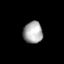
Tissue: lung
Cell type: Epithelial cells
Senescence score: 0.2038
Nuclear area (px): 413
Mean DAPI intensity: 169.438